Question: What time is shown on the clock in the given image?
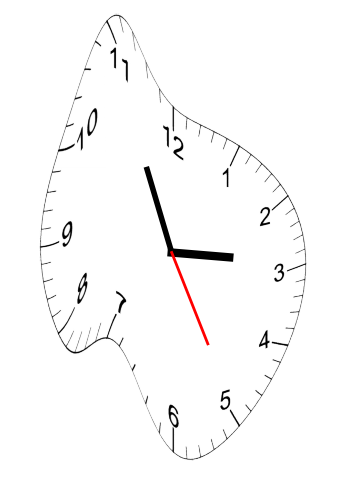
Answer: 02:55:25